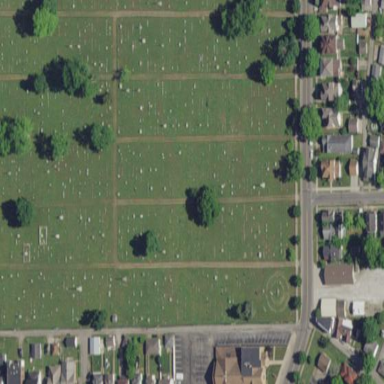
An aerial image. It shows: Cemetery.